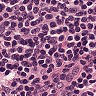
Metastatic tissue present: no